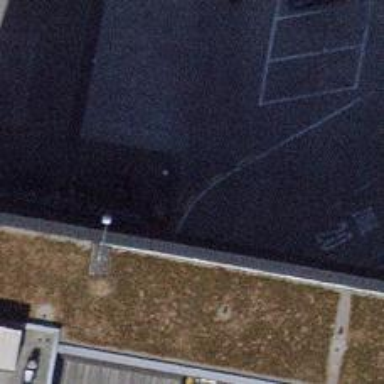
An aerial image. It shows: Taxi stand.